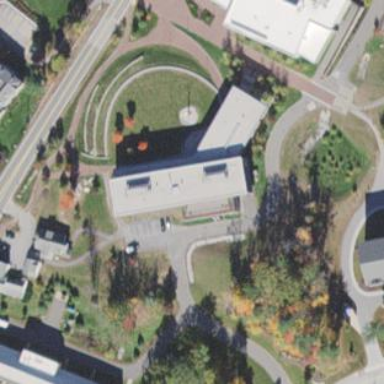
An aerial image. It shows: Library building.